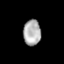
Tissue: prostate
Cell type: Epithelial cells
Senescence score: 0.333
Nuclear area (px): 439
Mean DAPI intensity: 174.437